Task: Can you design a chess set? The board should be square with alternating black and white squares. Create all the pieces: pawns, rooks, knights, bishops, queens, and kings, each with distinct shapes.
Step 855:
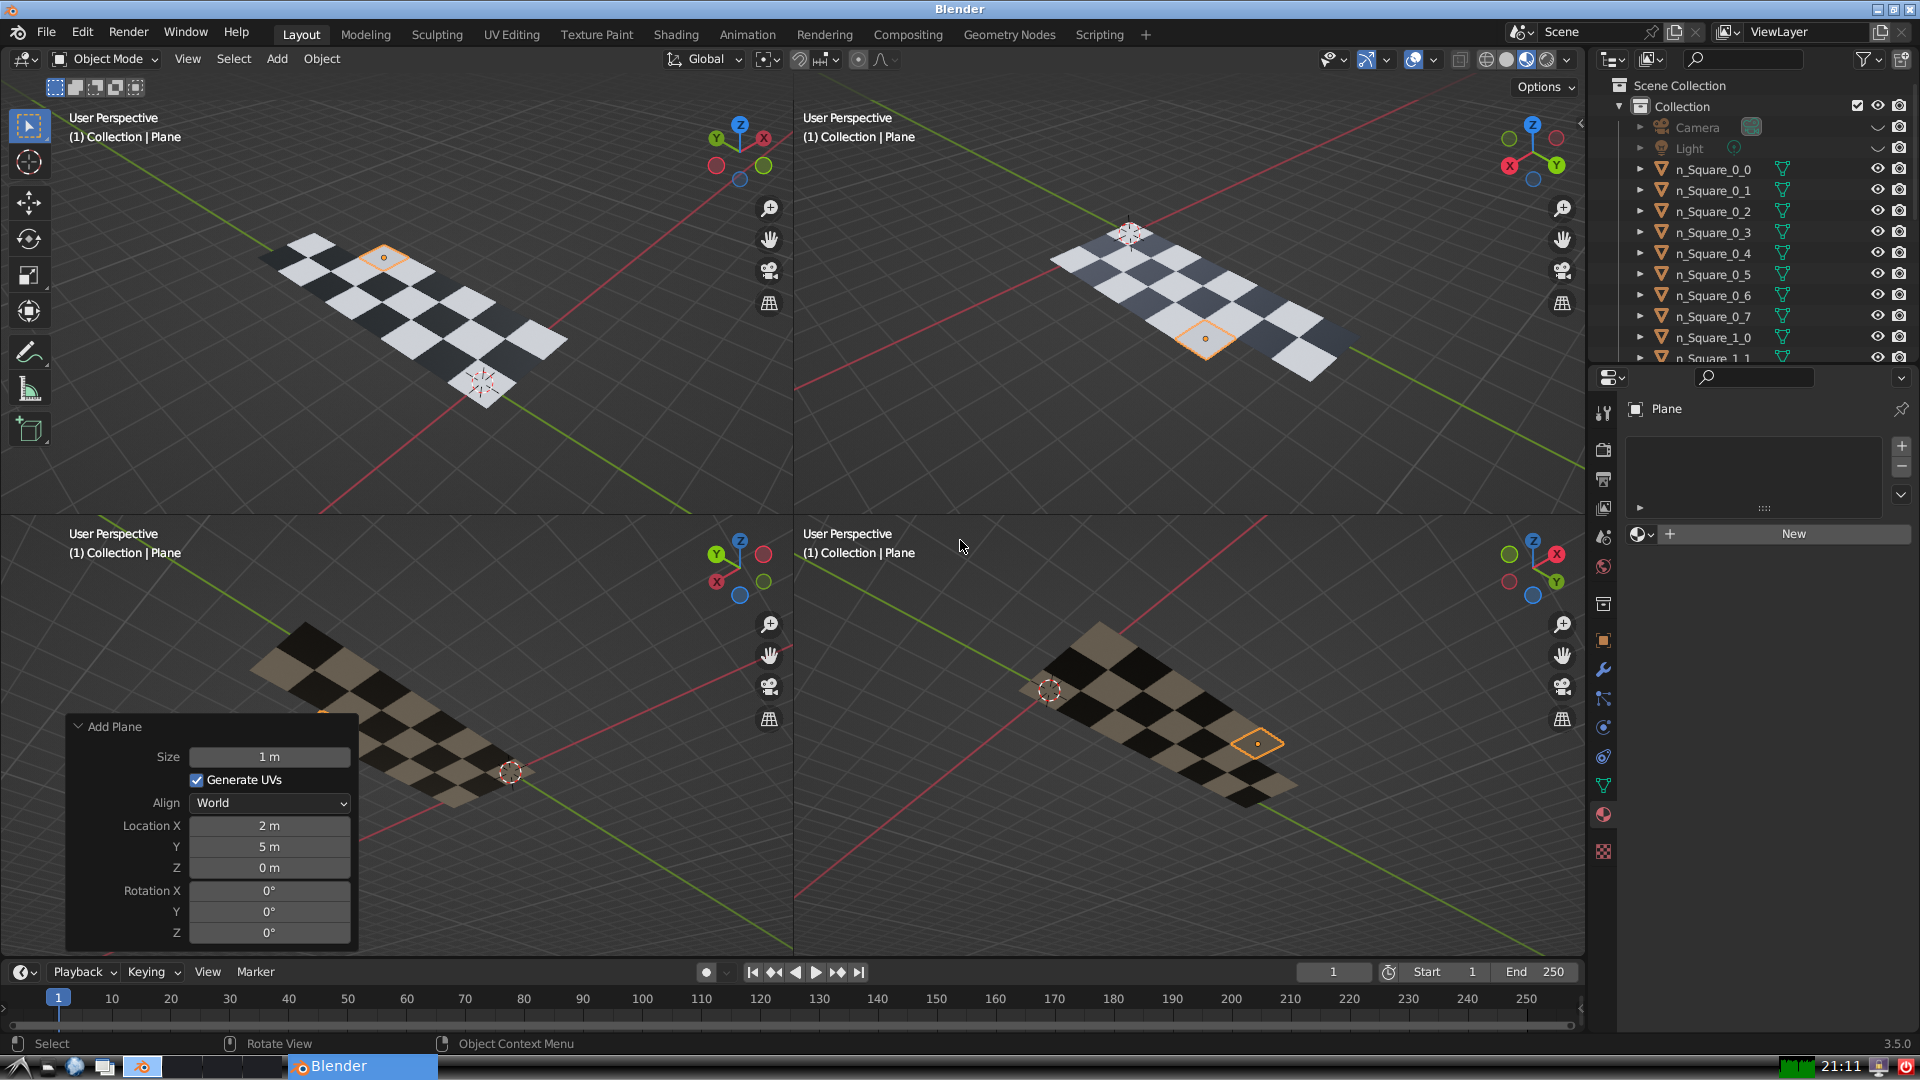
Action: {"mouse_move": [1608, 631]}